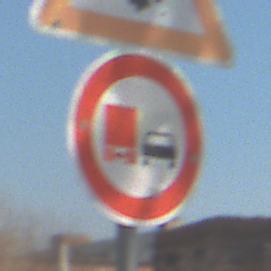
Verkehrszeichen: UeberholverbotKraftfahrzeuge
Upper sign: SchneeOderEisglaette
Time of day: Midday
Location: Outdoor (Suburban)
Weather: PartlyCloudy
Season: NotSpecified
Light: Natural